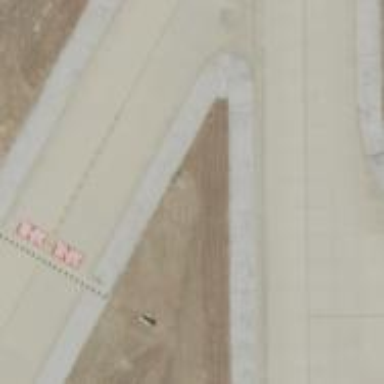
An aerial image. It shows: Image of taxiway at airport.